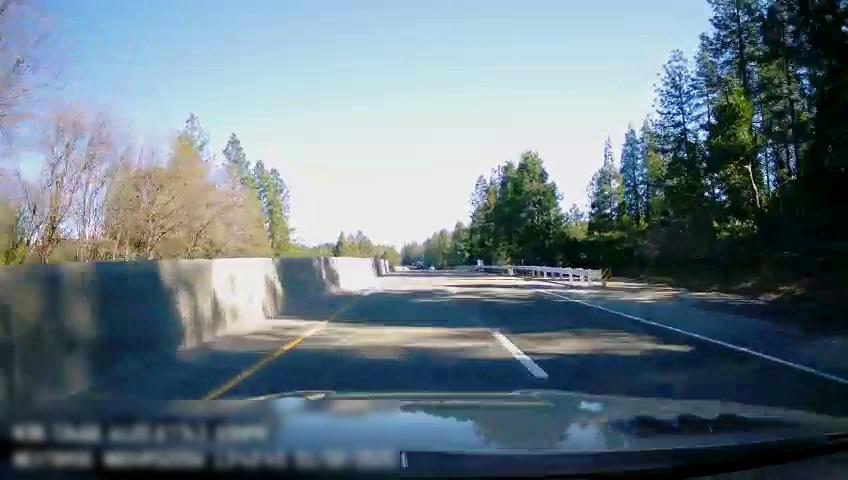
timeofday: Day
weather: Sunny
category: Drivable Space
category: Lanes | Alternate Lane
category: Lanes | Current Lane
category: Lanes | Alternate Lane